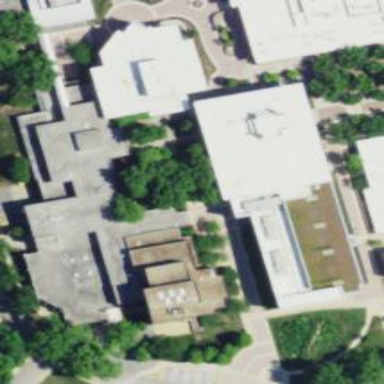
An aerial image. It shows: College building.